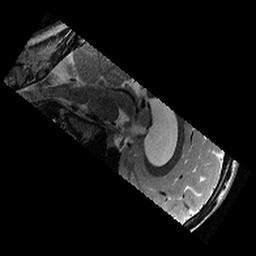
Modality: T2w
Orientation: sagittal
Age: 11
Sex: male
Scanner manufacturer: siemens
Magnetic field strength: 3 T
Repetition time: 9.23 s
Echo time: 0.067 s